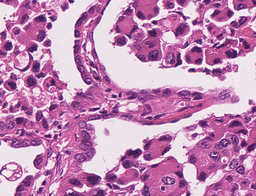
Tumor epithelial tissue: yes
Tumor-associated stroma tissue: yes
Normal tissue: no